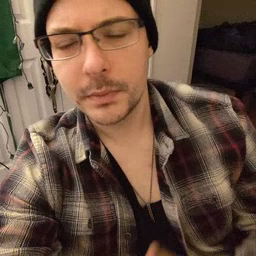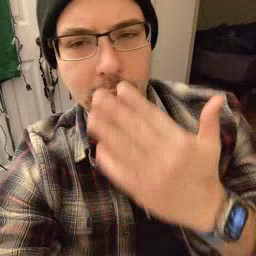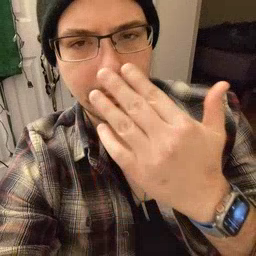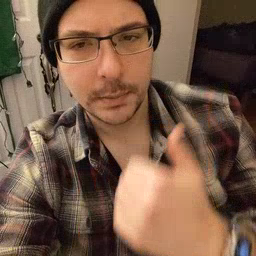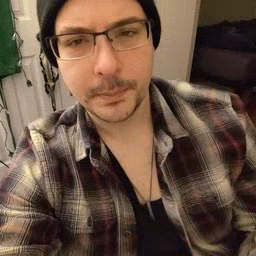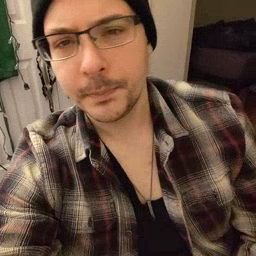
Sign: sleepy